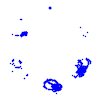
Particle: proton